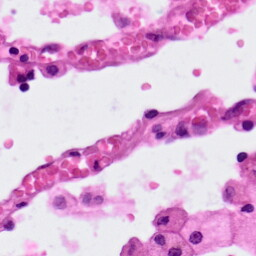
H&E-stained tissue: Lung